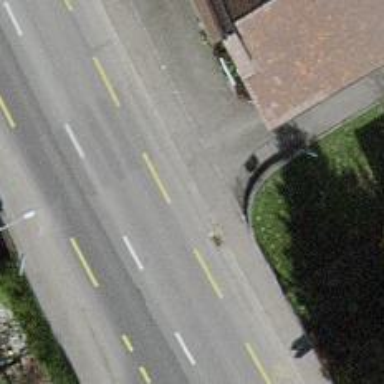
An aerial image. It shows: Unmarked crossing on the road.